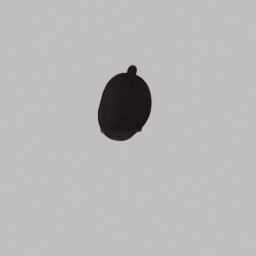
Label: furniture